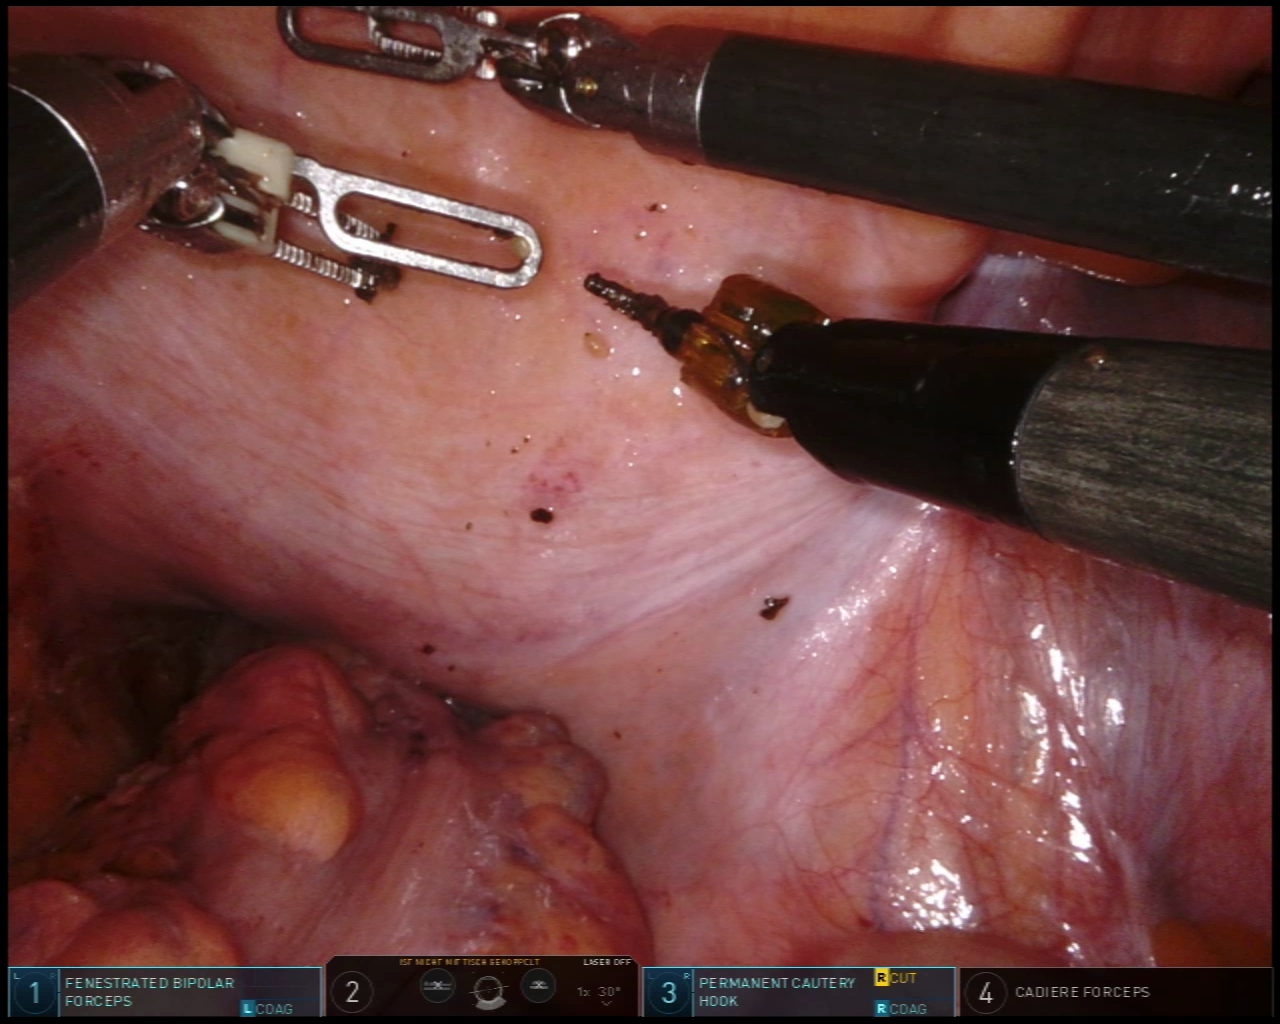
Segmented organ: colon
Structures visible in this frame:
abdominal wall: yes
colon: yes
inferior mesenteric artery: no
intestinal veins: no
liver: no
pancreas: no
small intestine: no
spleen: no
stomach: no
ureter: no
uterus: no
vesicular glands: no